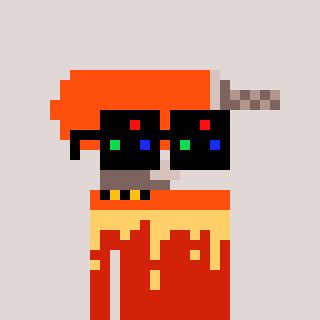
a pixel art character with square black sunglasses, a drill-shaped head and a red-colored body on a warm background